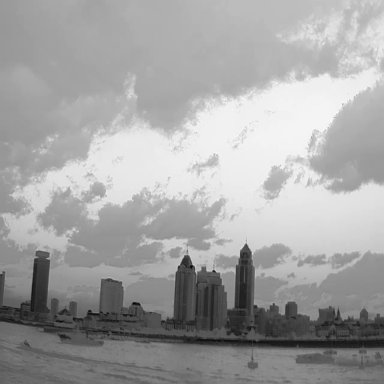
There is a canoe in the infrared image.